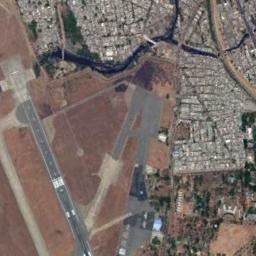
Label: runway